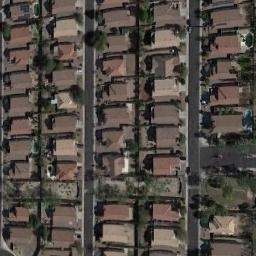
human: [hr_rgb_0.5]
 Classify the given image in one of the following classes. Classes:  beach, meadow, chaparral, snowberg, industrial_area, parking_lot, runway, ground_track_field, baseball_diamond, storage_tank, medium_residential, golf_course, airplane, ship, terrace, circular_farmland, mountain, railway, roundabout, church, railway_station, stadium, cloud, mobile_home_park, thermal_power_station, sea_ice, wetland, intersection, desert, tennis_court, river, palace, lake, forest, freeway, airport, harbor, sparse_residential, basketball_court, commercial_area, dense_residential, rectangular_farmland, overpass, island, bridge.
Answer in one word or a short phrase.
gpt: dense_residential